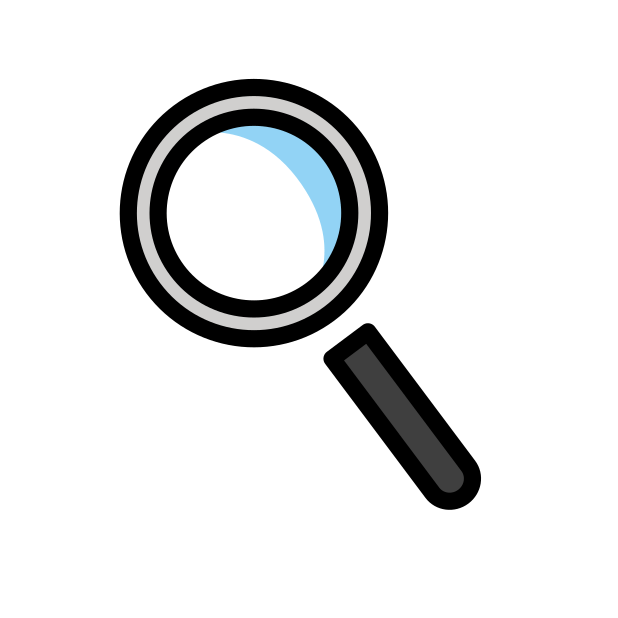
magnifying glass tilted left